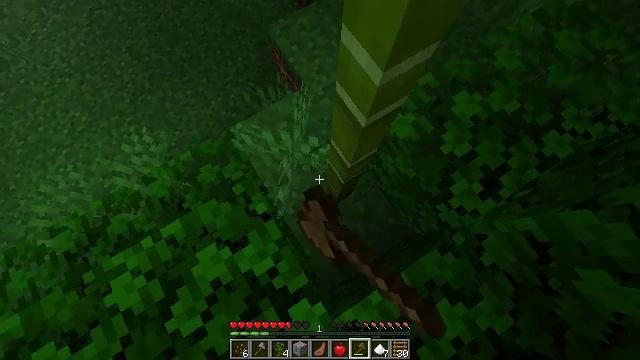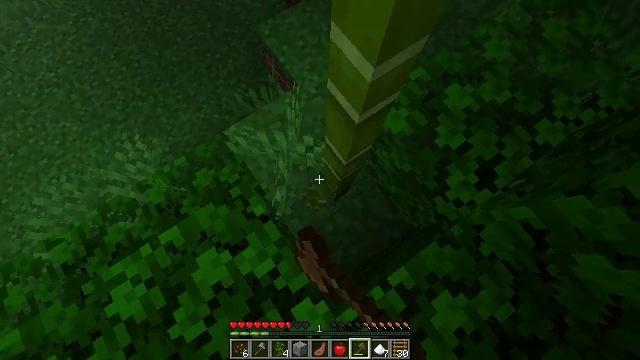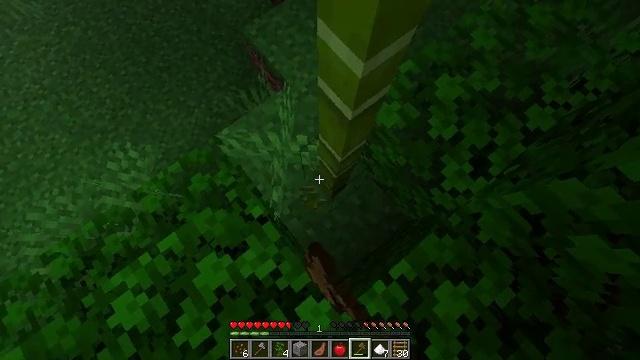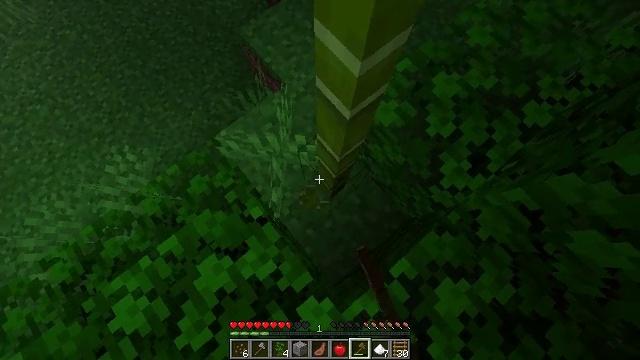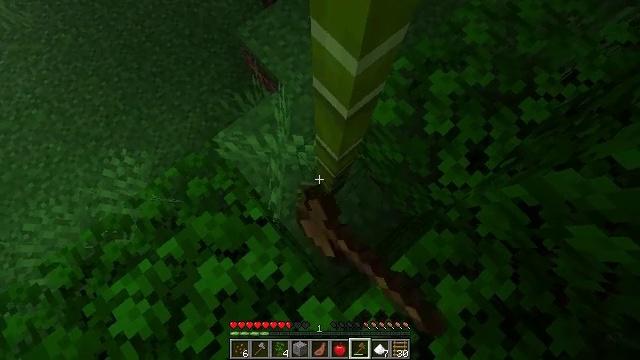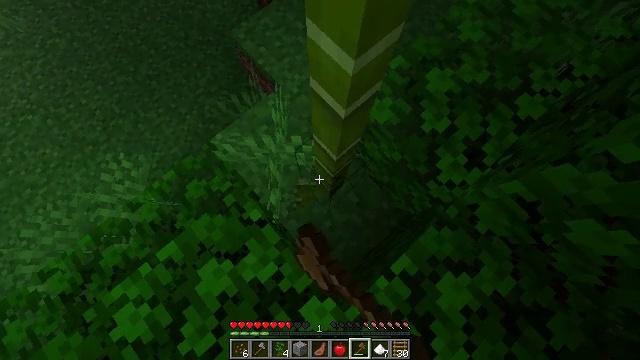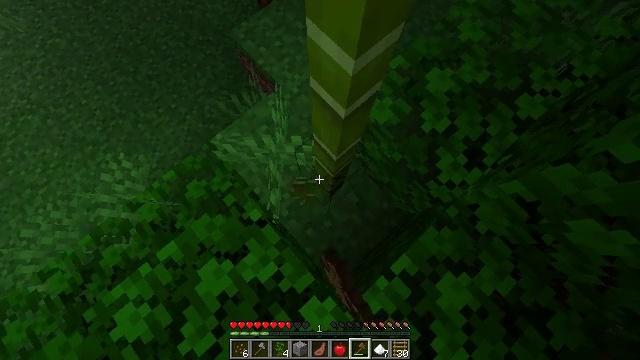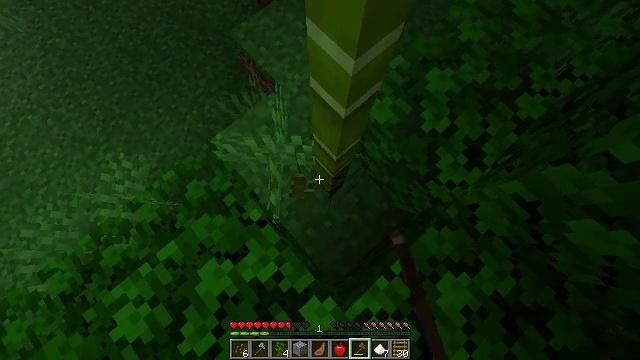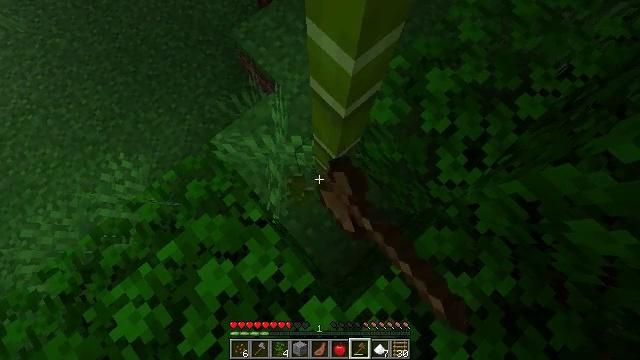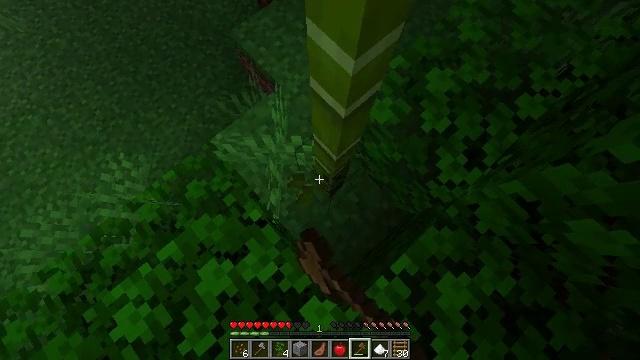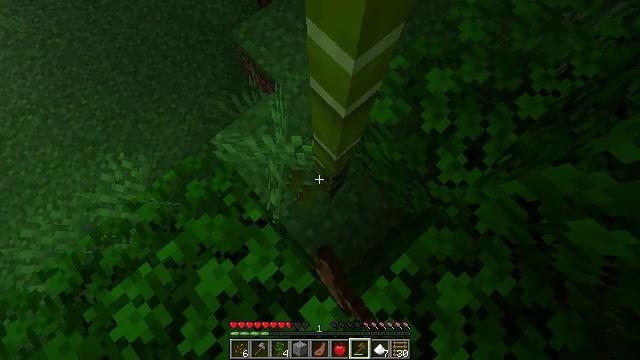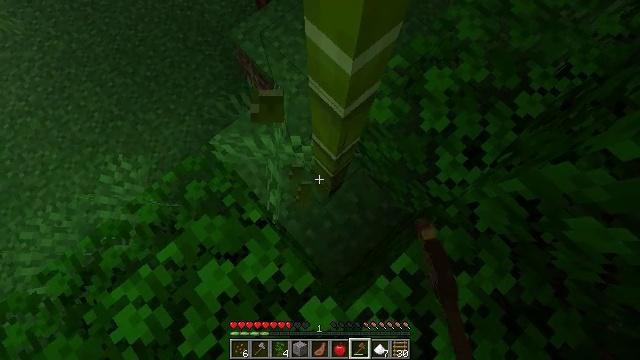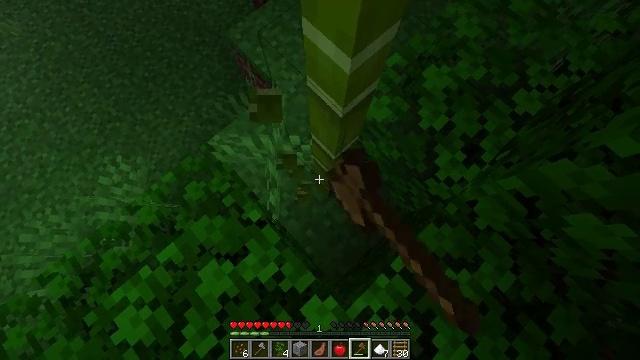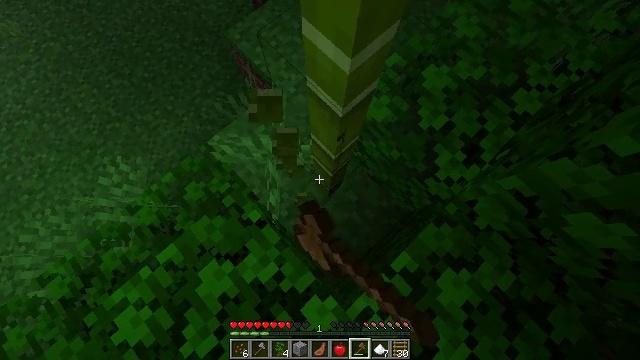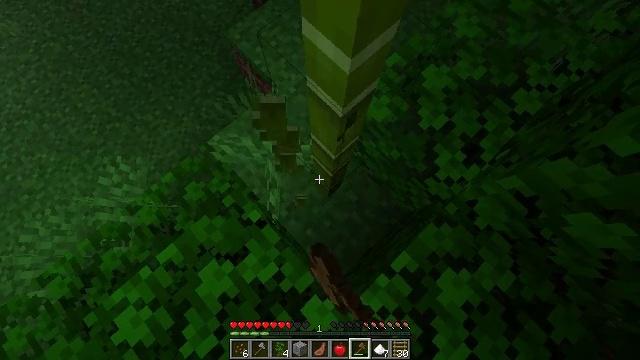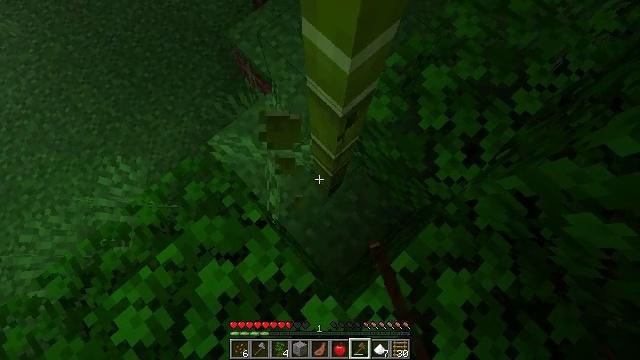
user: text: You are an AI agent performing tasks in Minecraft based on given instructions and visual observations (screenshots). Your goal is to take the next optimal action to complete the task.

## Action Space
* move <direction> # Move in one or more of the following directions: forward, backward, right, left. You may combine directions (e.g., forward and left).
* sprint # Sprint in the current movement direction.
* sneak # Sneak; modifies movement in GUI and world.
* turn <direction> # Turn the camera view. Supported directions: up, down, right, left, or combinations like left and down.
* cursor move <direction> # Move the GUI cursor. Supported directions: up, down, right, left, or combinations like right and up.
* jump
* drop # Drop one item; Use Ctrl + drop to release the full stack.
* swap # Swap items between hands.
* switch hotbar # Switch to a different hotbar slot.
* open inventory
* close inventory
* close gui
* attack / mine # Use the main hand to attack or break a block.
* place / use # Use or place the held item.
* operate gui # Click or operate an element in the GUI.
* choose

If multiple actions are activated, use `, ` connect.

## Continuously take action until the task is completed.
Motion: motion action
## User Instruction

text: Harvest bamboo from the farm.
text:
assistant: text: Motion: turn right, attack / mine
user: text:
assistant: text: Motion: turn right, attack / mine
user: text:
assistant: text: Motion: turn right, attack / mine
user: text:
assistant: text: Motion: turn right, attack / mine
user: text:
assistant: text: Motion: turn right, attack / mine
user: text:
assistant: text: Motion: attack / mine
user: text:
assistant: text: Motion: attack / mine
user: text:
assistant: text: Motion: attack / mine
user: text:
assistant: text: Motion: attack / mine
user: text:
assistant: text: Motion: attack / mine
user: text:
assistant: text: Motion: attack / mine
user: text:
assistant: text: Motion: attack / mine
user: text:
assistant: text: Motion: attack / mine
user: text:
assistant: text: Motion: attack / mine
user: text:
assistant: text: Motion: attack / mine
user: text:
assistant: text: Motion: attack / mine
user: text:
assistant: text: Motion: attack / mine
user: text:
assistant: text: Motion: attack / mine
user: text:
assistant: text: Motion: attack / mine
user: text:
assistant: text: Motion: attack / mine
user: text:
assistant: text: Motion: attack / mine
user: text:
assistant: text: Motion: attack / mine
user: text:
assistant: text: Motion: turn right, attack / mine
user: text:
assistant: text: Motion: attack / mine
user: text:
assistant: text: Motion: attack / mine
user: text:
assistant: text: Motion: attack / mine
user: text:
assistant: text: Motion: attack / mine
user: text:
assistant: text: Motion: attack / mine
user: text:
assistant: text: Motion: attack / mine
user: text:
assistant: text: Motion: attack / mine